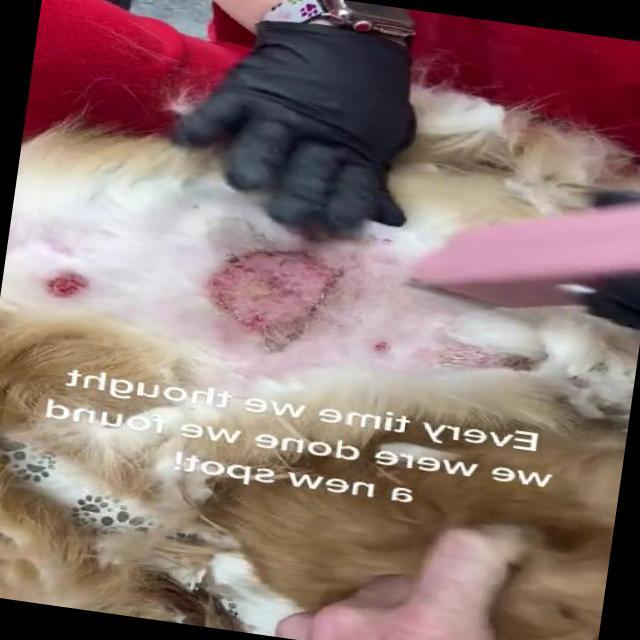
Canine dermatitis — inflammation of the skin presenting with erythema, pruritus, papules, and excoriation. May be allergic, contact, or atopic in origin.